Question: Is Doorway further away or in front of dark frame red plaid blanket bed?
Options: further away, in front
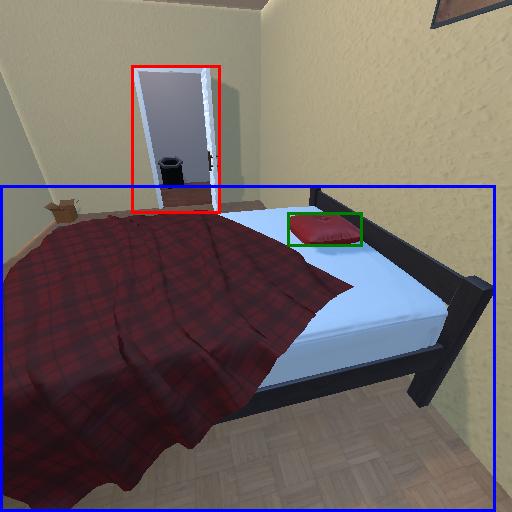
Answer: further away